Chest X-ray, AP view. Patient: 58 years old, sex F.
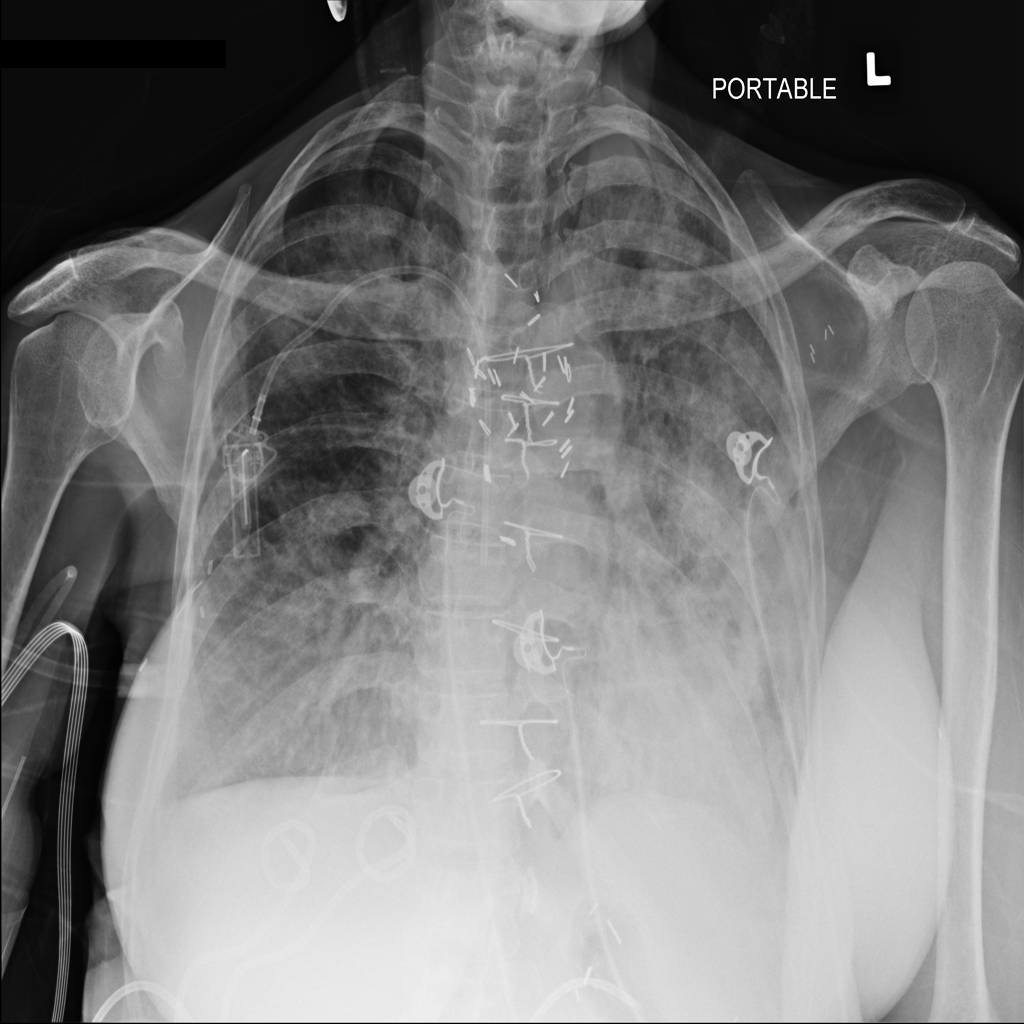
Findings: No Finding